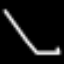
Label: line